Current action and preconditions to check: path_clear

Your task: For each precondition in the list above, predict whether it will hold at this action.

Consider the current scene as observed from the mobile robot's camera, and analyze the predicted future states of all dynamic agents (e.g., people, animals, vehicles, or any moving entities) within the NEXT SECOND.

IMPORTANT: Only answer "very likely" if you are absolutely certain—based on strong, clear evidence—that a dynamic agent will violate the precondition in the predicted future state. Do NOT answer "very likely" for unlikely, ambiguous, or low-probability risks.

Ask yourself for each precondition: Is there a high probability, with clear and convincing evidence, that the predicted future states of any dynamic agent will interfere with the predicted future state of the currently executing action within the NEXT SECOND, causing that precondition to fail?

Assess the risk level based on these predictions. Use "likely" or "very likely" if motions create a clear risk of interference.

Use "neutral" or "improbable" if agents are nearby but their predicted paths are clearly diverging or non-conflicting.

Failure Risk Categories: "very improbable", "improbable", "neutral", "likely", "very likely"

Answer Format: Output ONLY the probability_of_failure value from these categories: "very improbable", "improbable", "neutral", "likely", "very likely"

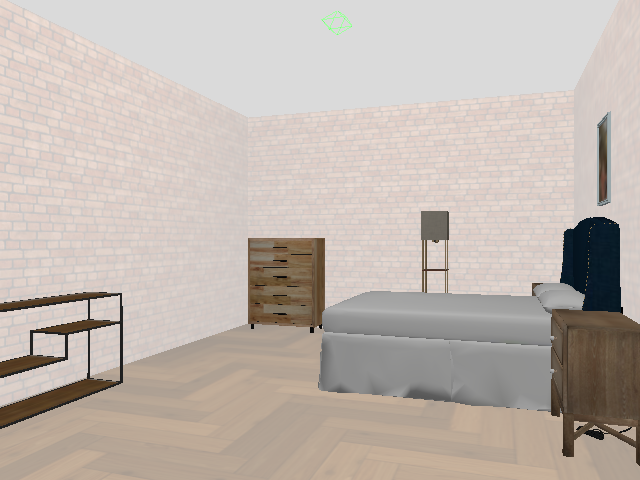

Answer: very improbable